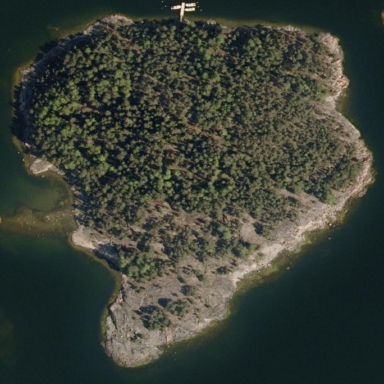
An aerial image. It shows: Island with natural coastline.